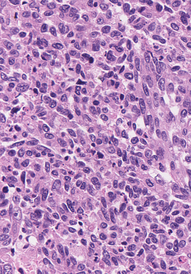
Tumor epithelial tissue: yes
Tumor-associated stroma tissue: no
Normal tissue: no